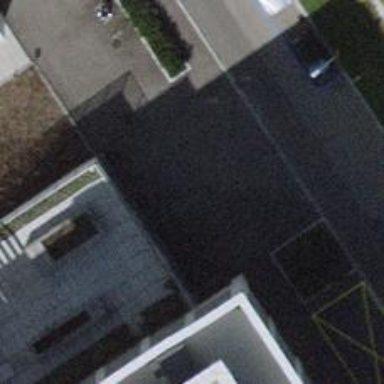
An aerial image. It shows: Parking entrance.